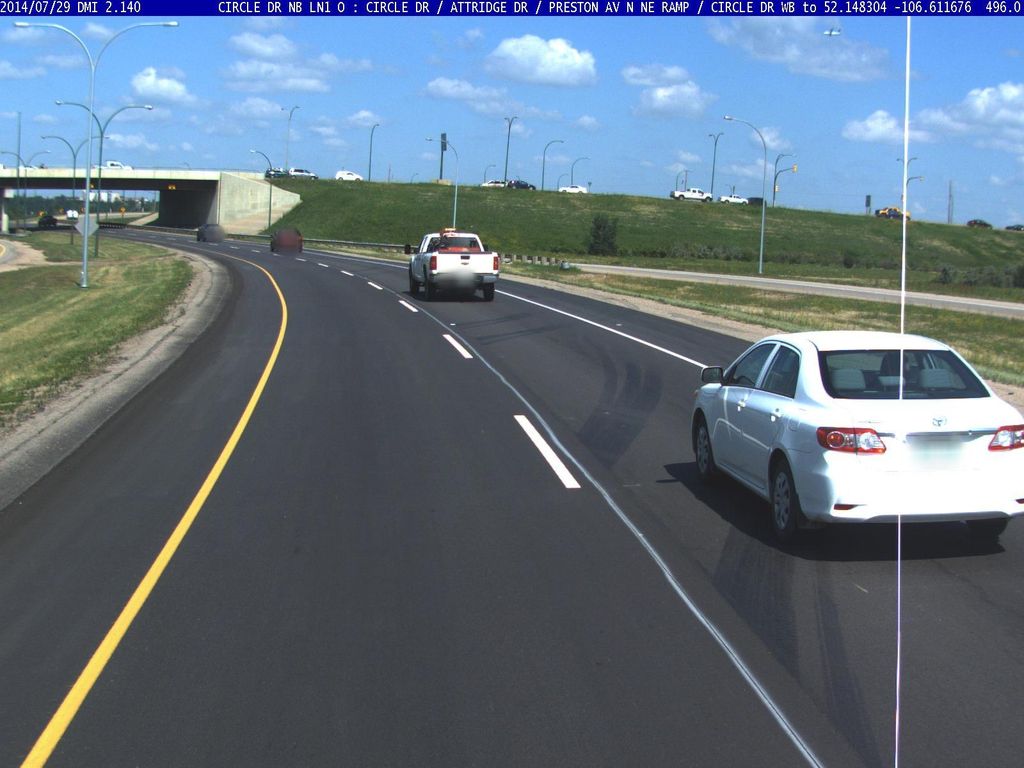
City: saskatoon